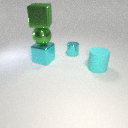
large cyan metal cube below large green metal sphere